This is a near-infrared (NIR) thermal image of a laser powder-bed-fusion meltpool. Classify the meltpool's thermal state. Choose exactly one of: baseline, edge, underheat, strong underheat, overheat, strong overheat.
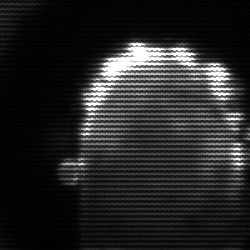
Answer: baseline